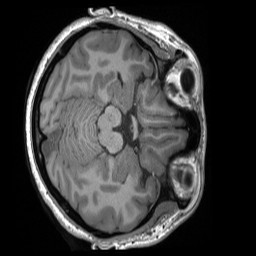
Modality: T1w
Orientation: axial
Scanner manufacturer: siemens
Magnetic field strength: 3 T
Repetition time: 2.4 s
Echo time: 0.00224 s